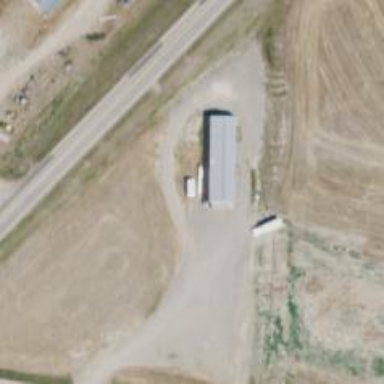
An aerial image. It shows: Animal shelter.